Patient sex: F
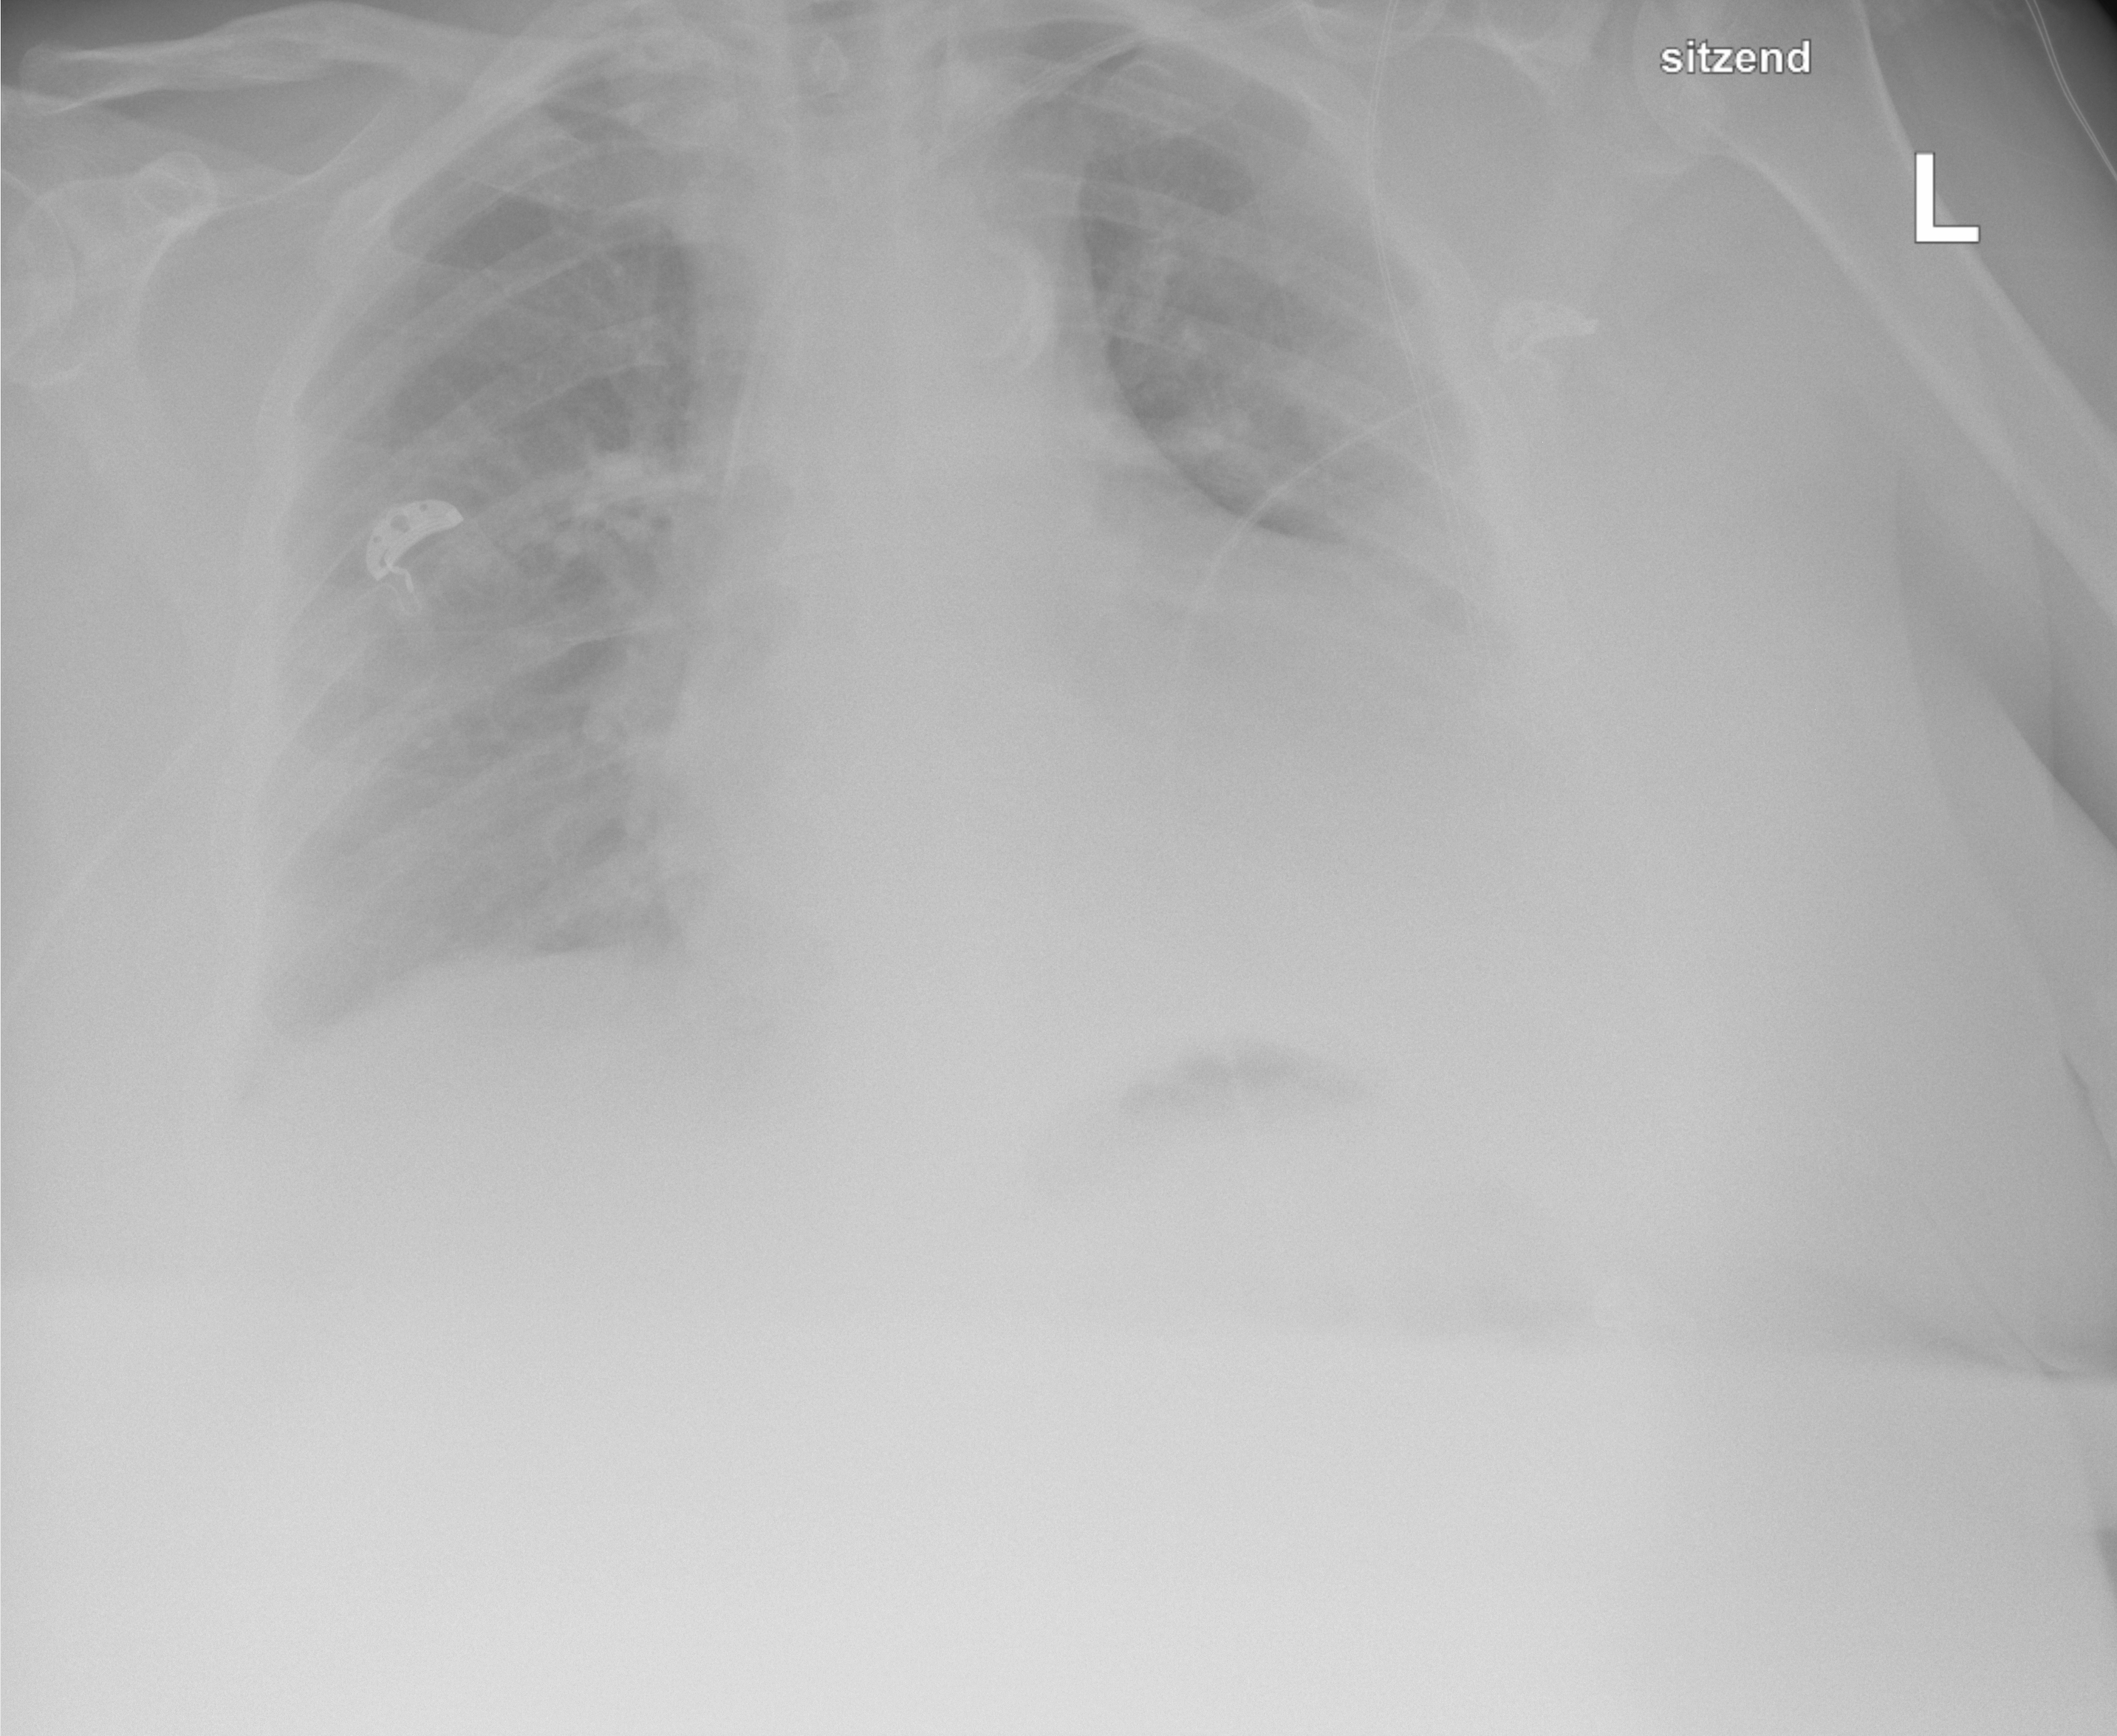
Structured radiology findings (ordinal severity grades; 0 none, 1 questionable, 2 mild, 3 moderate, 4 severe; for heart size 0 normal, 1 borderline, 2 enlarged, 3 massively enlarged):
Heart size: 2
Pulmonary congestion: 0
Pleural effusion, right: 2
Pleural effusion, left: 2
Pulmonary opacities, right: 0
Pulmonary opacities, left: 0
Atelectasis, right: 0
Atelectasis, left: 2